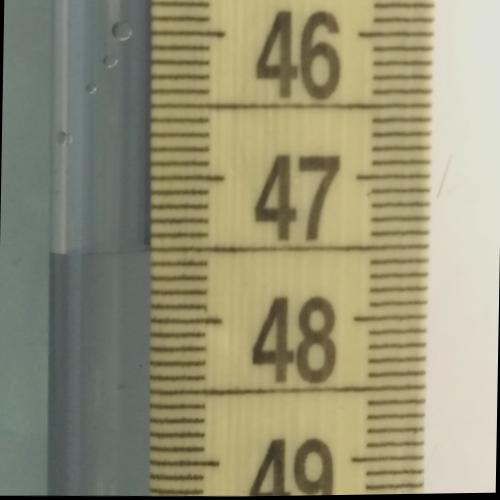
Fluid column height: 47.5 cm